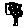
Label: tree